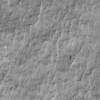
Label: not_dusty